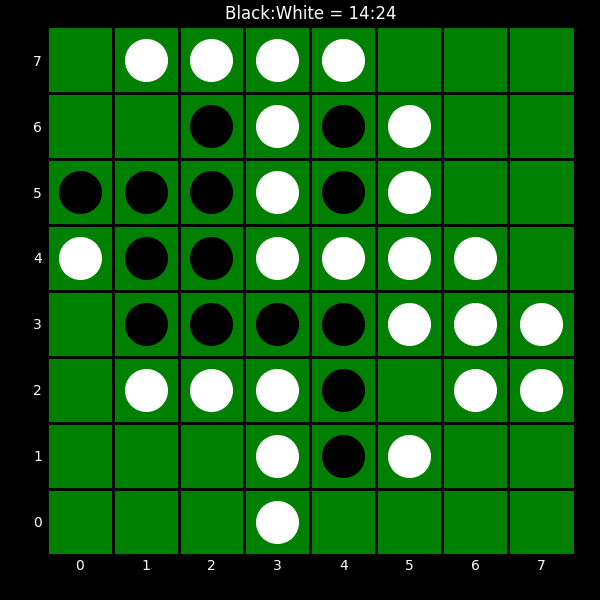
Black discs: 14
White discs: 24